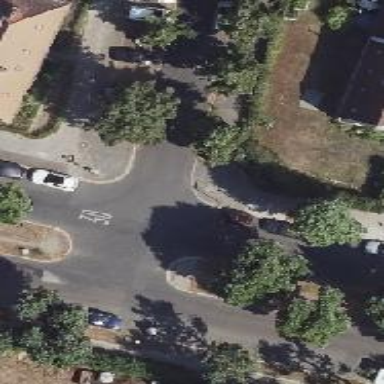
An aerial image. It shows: Residential road with asphalt surface and sidewalks on both sides.